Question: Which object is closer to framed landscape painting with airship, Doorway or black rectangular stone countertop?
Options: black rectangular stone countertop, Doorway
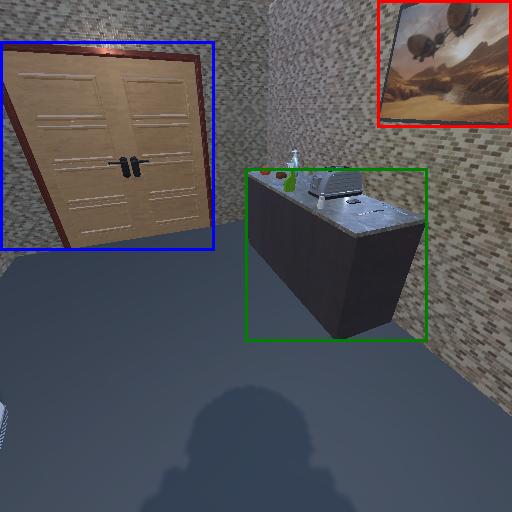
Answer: black rectangular stone countertop